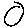
Label: circle